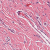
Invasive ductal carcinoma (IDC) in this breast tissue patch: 0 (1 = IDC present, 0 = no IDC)